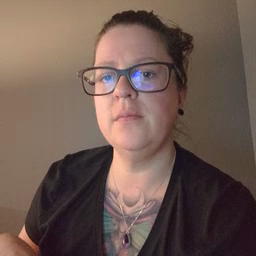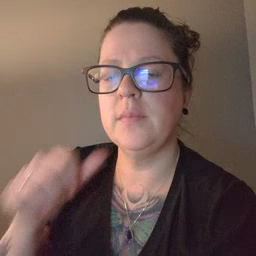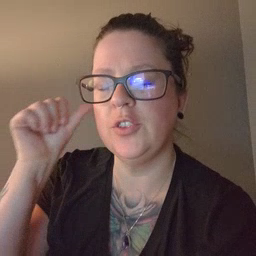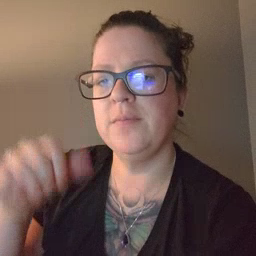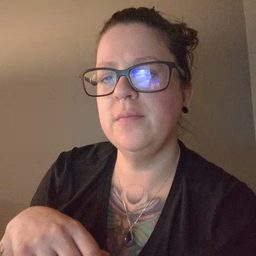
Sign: yesterday